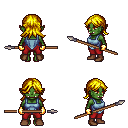
a pixel art fantasy rpg character, female body template, orc, green skin, blue vest, red pants, blonde loose hair, gold gloves, brown shoes, spear, four views (front, back, left, right), 2x2 character sprite sheet, small pixel art, hard edges, no anti-aliasing